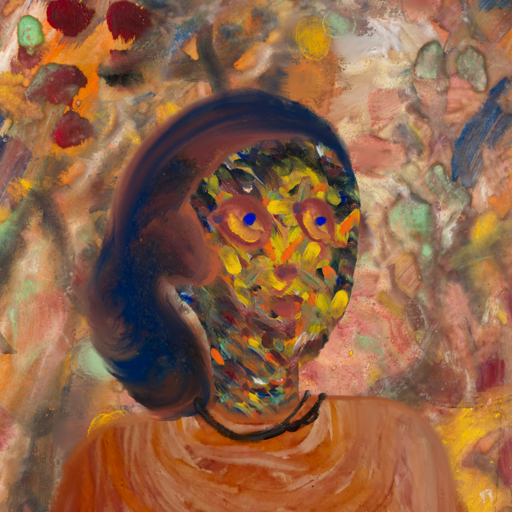
Background: Mother_And_Son_Mother, Head And Neck Side: An_Impression, Face Side: Mother_And_Son_Son, Bust: Pious_Lady, Hair Side: Mother_And_Son_Son, Head Accessory: Blank, Second Necklace: Blank, Necklace: Orphan, Baby: Blank